Interaction volume radius: 10 \u00c5
Interaction volume height: 25 \u00c5
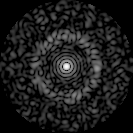
Disorder parameter: 0.8563